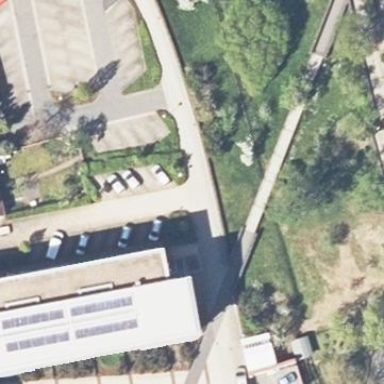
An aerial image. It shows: Parking area with paving stones.